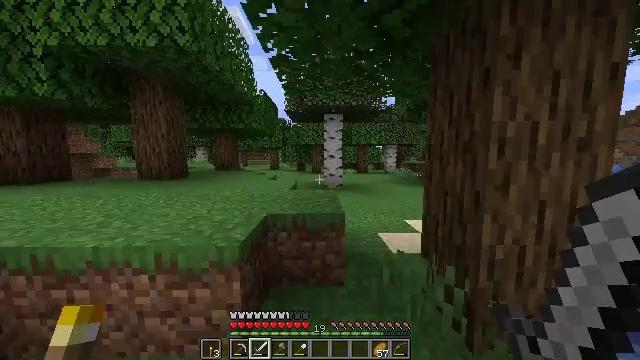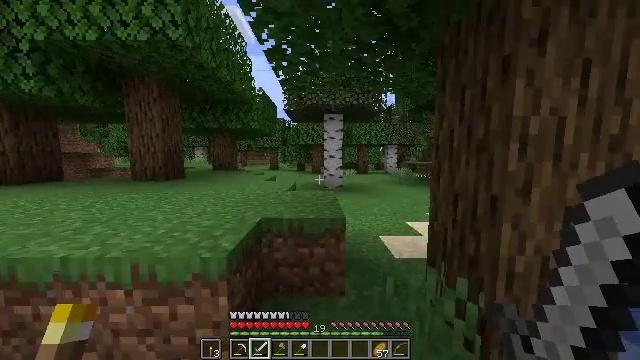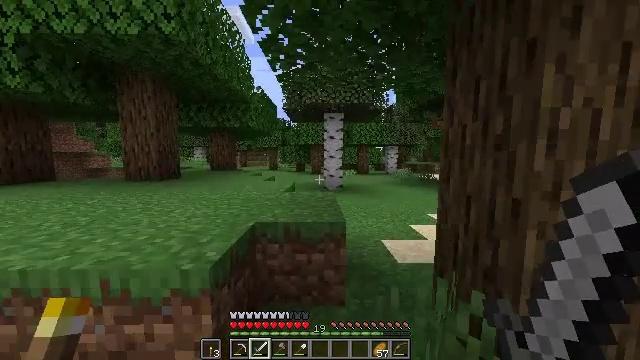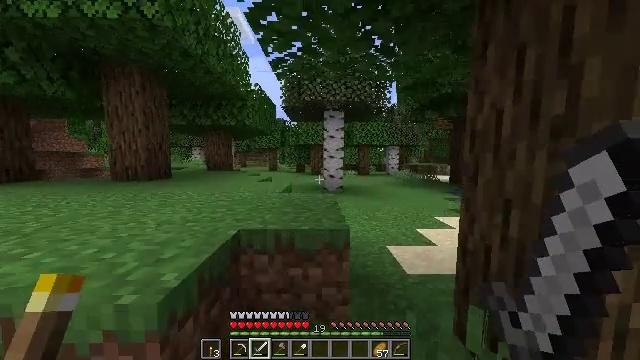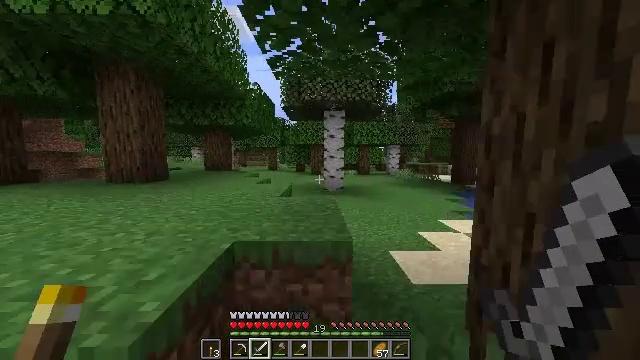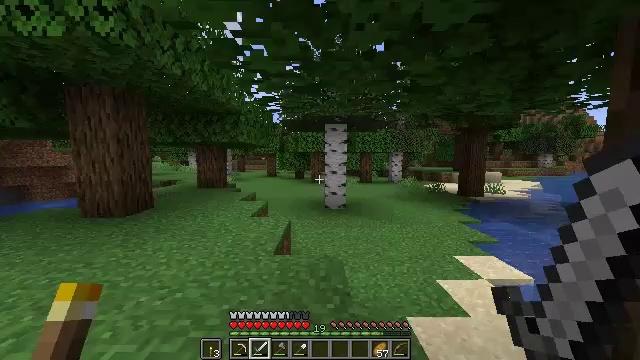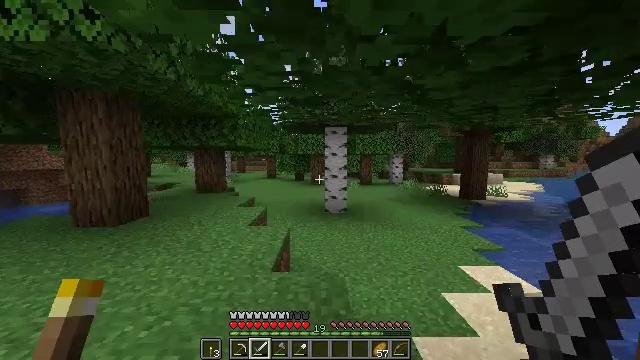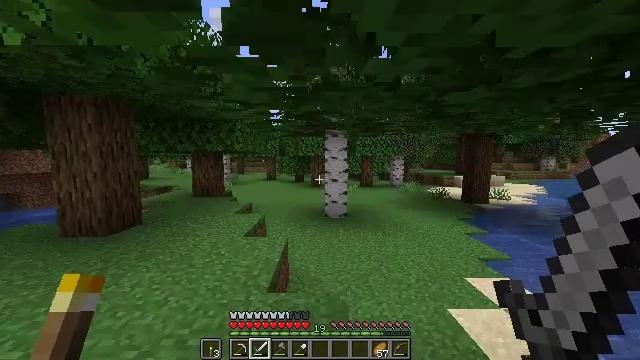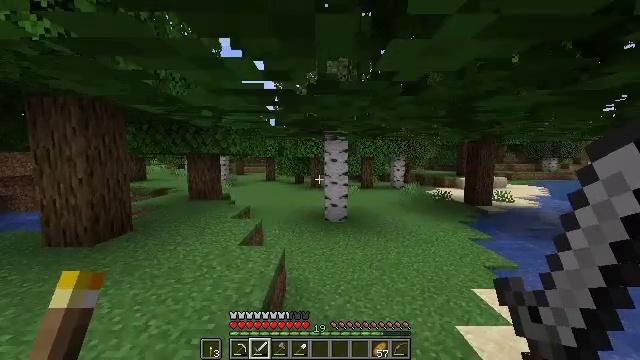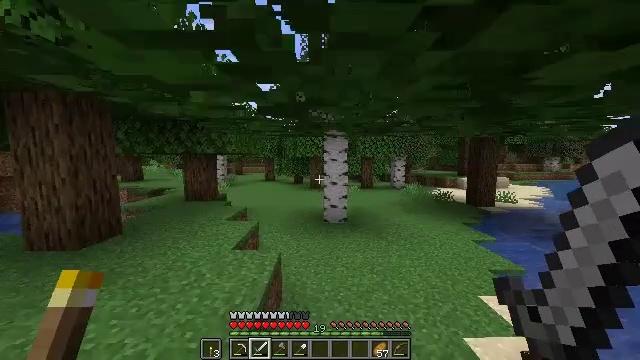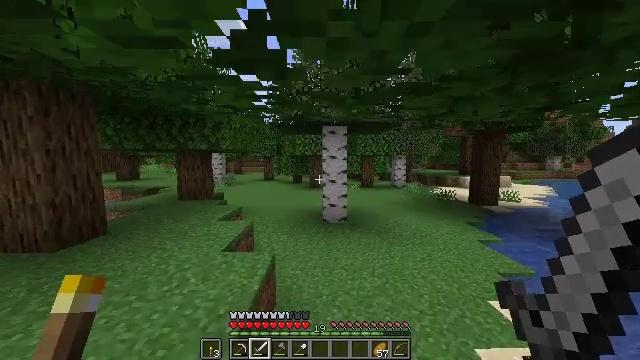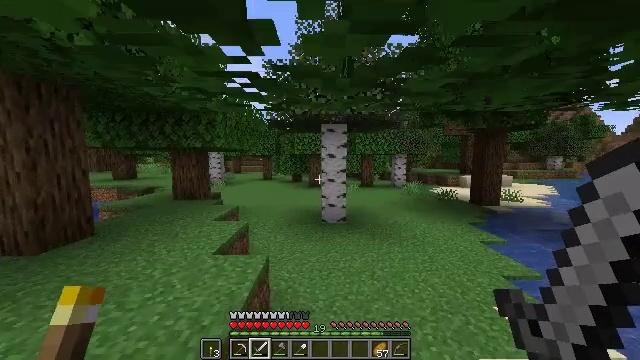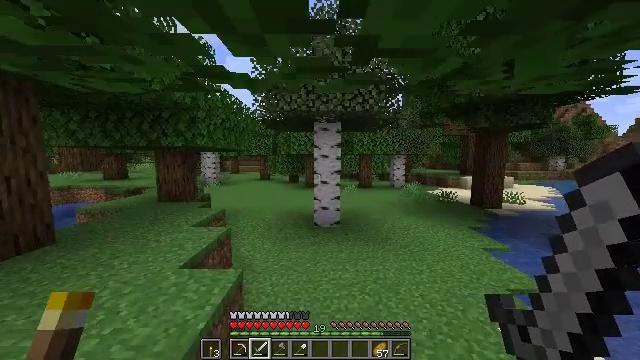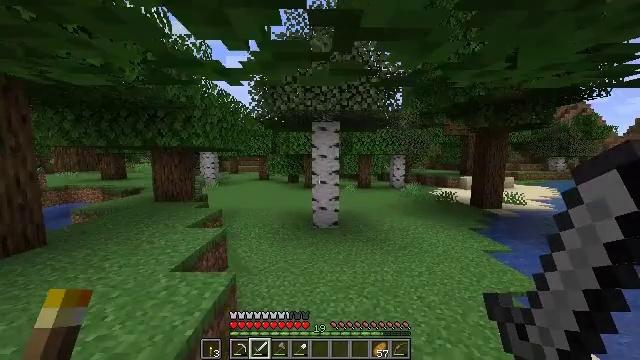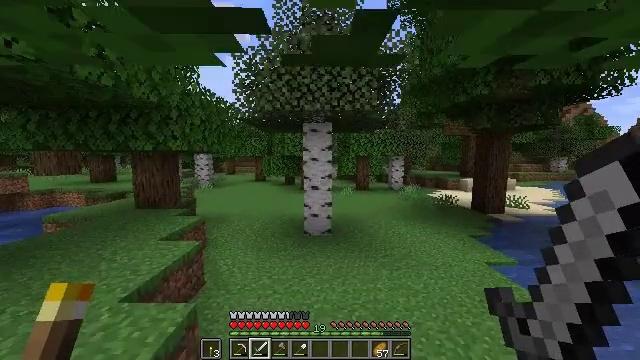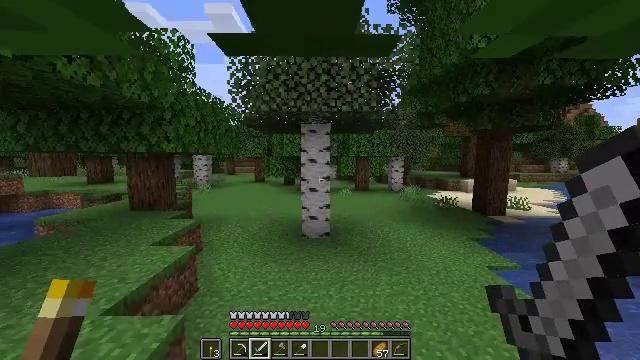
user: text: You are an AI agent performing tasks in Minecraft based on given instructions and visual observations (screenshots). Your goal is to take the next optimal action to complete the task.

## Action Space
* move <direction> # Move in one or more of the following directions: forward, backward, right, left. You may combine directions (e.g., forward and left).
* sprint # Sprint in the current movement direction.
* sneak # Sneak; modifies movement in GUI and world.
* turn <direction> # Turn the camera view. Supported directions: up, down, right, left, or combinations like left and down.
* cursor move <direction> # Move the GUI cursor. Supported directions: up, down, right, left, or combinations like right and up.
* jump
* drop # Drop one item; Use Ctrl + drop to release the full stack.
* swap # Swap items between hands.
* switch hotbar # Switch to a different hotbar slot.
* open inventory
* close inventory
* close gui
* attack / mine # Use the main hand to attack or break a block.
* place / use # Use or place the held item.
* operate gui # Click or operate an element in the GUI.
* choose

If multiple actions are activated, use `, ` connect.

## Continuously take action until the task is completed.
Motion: motion action
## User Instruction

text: Dig up the grass block for dirt.
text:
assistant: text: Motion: move forward, sprint
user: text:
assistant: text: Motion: move forward, sprint
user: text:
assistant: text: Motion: move forward, sprint
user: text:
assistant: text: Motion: move forward, sprint, jump
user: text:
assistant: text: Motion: move forward, sprint, jump
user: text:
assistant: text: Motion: move forward, sprint, jump
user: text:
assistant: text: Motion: move forward and move right, sprint, jump
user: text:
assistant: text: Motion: move forward and move right, sprint, jump
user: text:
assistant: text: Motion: move forward and move right, sprint, jump
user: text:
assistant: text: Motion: move forward and move right, sprint, jump
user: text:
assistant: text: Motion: move forward and move right, sprint, jump
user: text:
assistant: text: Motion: move forward and move right, sprint, jump
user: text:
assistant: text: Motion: move forward and move right, sprint, jump
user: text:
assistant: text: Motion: move forward and move right, sprint, jump
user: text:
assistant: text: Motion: move forward and move right, sprint, jump
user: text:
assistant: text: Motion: move forward and move right, sprint, jump
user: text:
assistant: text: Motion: move forward and move right, sprint, jump
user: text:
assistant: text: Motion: move forward and move right, sprint, jump
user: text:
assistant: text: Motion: move forward and move right, sprint, jump
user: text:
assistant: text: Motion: move forward and move right, sprint, jump
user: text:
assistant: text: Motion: move forward and move right, sprint, jump
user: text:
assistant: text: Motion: move forward and move right, sprint, turn right, jump
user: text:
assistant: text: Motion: move forward and move right, sprint, jump
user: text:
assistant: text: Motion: move forward and move right, sprint, jump
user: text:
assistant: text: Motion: move forward and move right, sprint, jump
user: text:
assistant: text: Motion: move forward and move right, sprint, jump
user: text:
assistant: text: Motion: move forward and move right, sprint, jump
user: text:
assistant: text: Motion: move forward and move right, sprint, jump
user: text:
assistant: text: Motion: move forward, sprint, jump
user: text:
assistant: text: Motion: move forward, sprint, jump